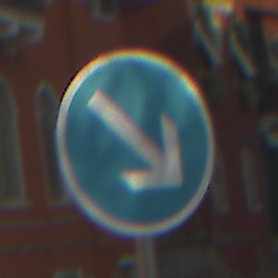
Verkehrszeichen: VorgeschriebeneVorbeifahrtRechts
Umgebung: Outdoor, Urban
Tageszeit: MorningAfternoon
Wetter: Clear
Licht: Natural
Jahreszeit: NotSpecified
Kontrast: HighContrast